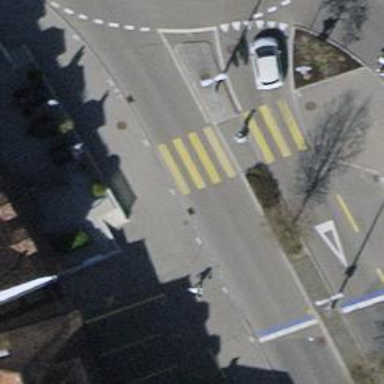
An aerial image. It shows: Traffic calming island.